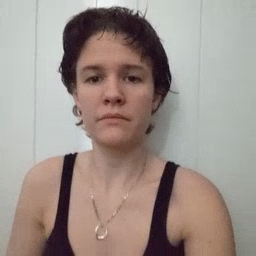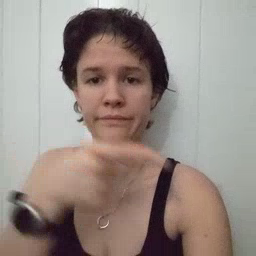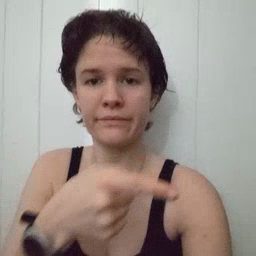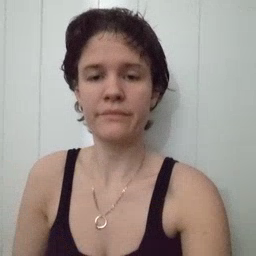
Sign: hesheit